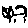
Label: cat